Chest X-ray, PA view. Patient: 51 years old, sex M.
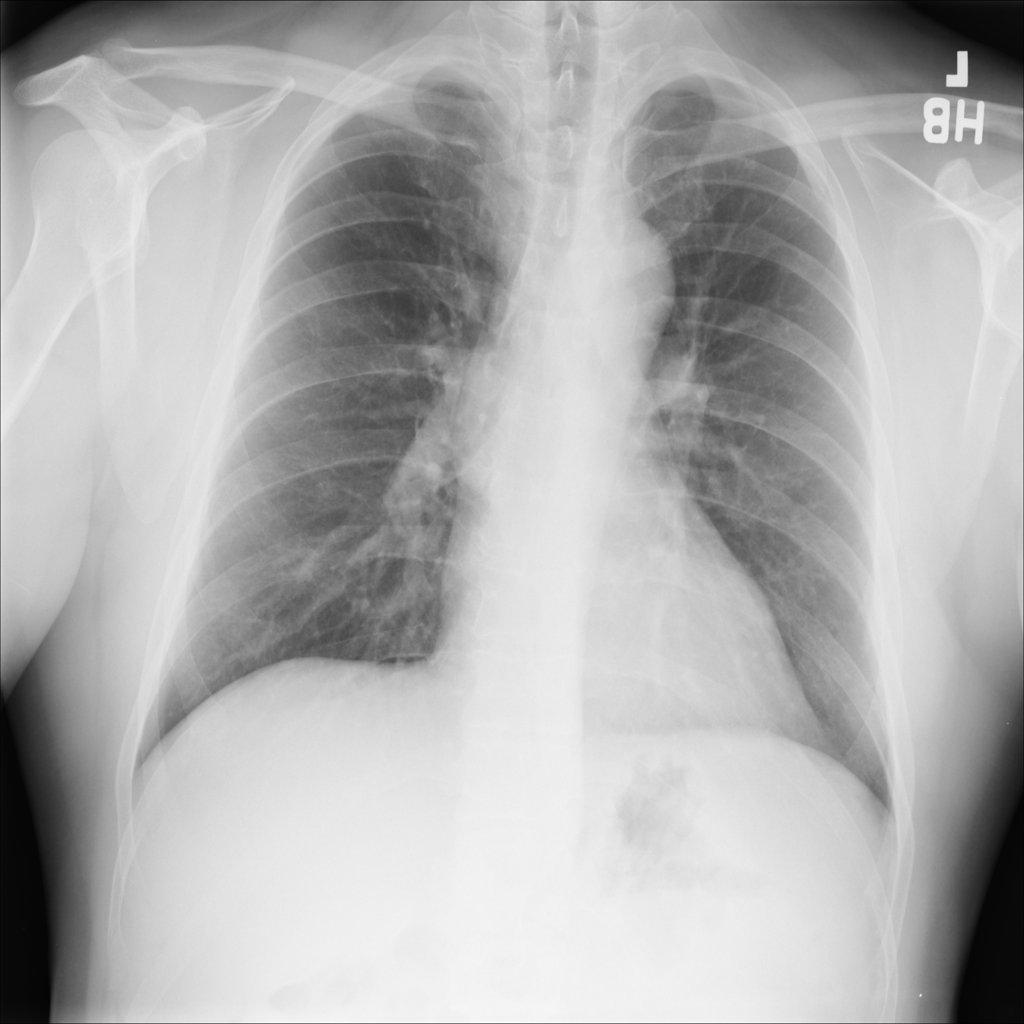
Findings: No Finding